Question: I have a table of episodes that looks like this:

I want to take the highest 'season' and then the highest 'episode' from the highest season from 'series' '1' for example (WHERE series = 1). The output wil be:
'''
id | episode | season | series
8 3 1 1
'''
How can I do that?
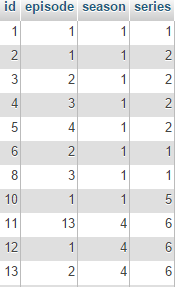
Answer: Try something like that:
'''
SELECT * FROM tablename WHERE series = 1 ORDER BY season DESC, episode DESC LIMIT 1;
'''
Another possibilty would be to "SELECT MAX(...)..." and use it in the WHERE-clause.